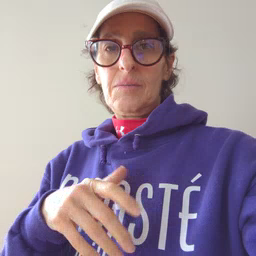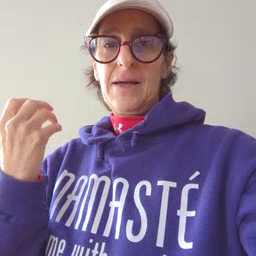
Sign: mad